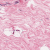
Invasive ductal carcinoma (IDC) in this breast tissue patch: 0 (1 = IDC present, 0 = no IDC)